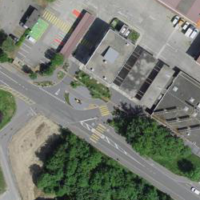
EUNIS habitat code: 54
Species observed at this site:
Dipsacus fullonum
Graphosoma italicum